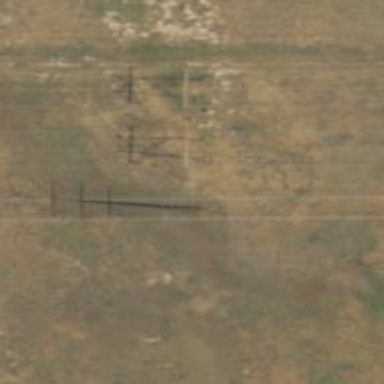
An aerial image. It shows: H-frame designed tower for power lines.